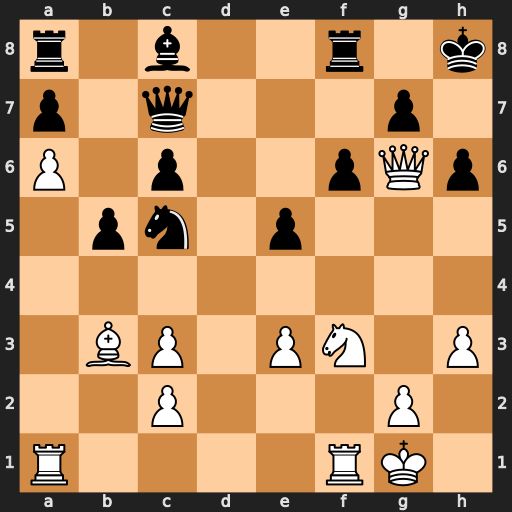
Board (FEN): r1b2r1k/p1q3p1/P1p2pQp/1pn1p3/8/1BP1PN1P/2P3P1/R4RK1
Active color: w
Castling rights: -
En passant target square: -
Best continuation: Ng5 Bf5 Rxf5 fxg5 Raf1 Rxf5 Rxf5